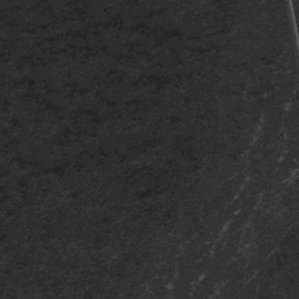
Label: frost